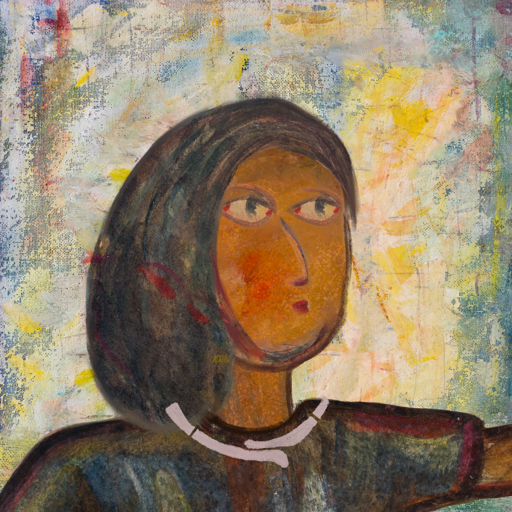
Background: Irani, Head And Neck Side: Pipe, Face Side: GypsyMother, Bust: Mosgoul, Hair Side: Gypsy_Mother, Head Accessory: Blank, Second Necklace: Blank, Necklace: Hypocrite_2, Baby: Blank